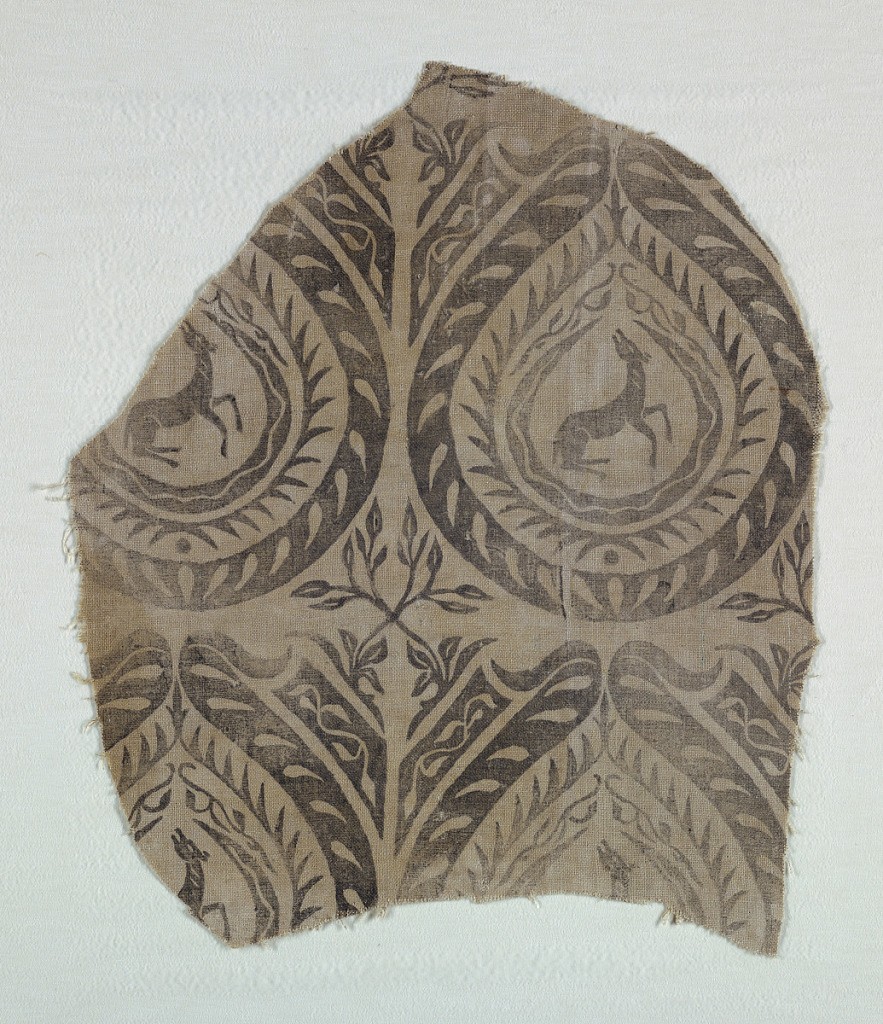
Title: Fragment
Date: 13th century
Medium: linen Technique: block printed pigment on plain weave
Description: Fragment of printed linen with gazelles in tear-shaped medallions, with crossed plant forms in interstices, in gold on an off-white ground.